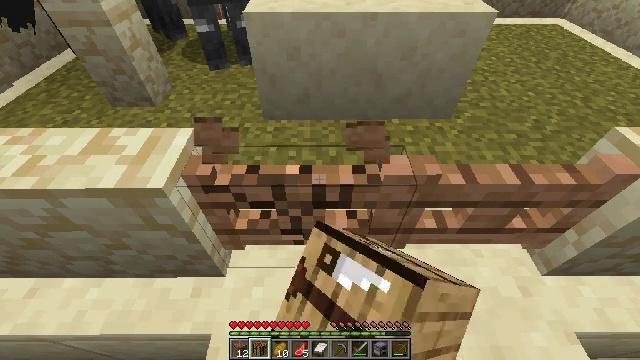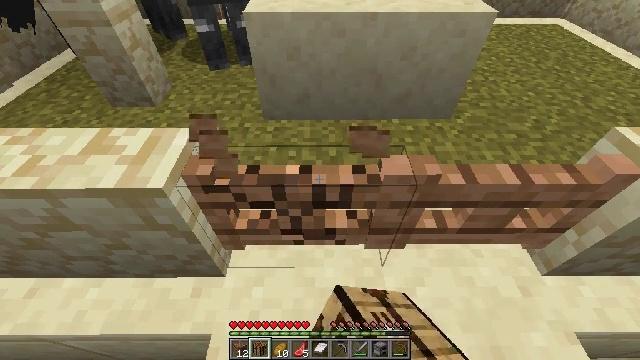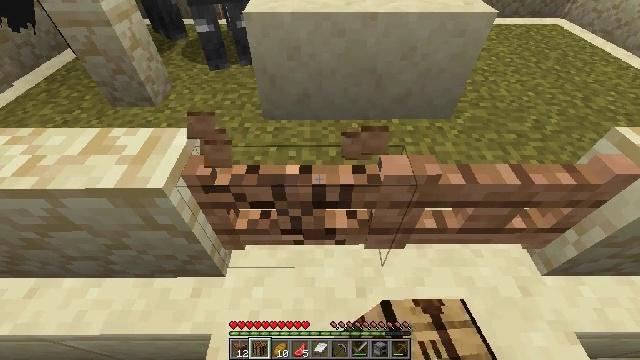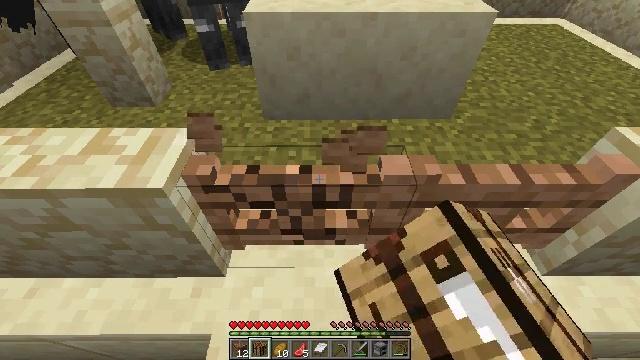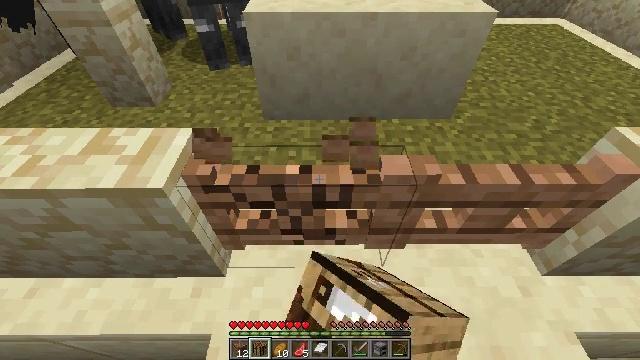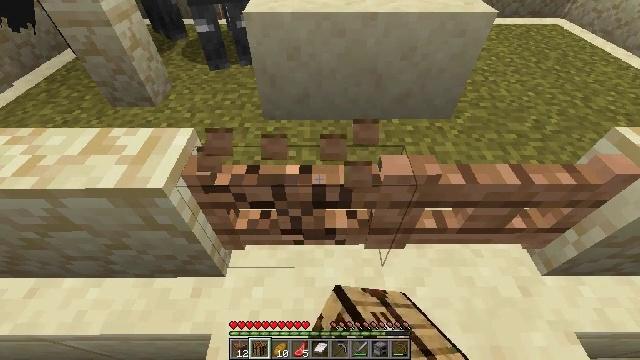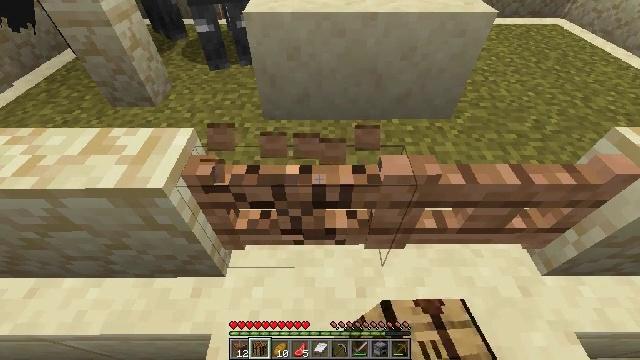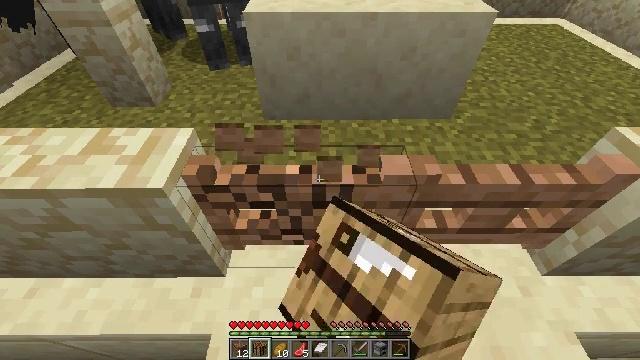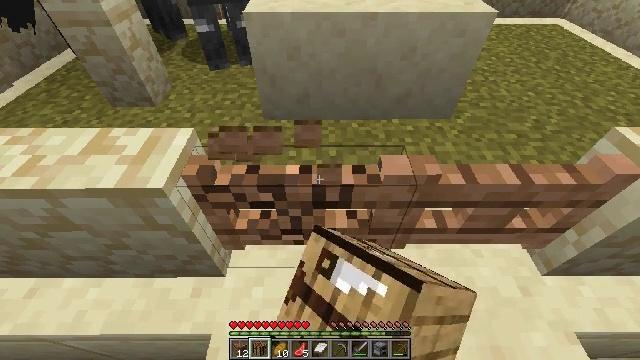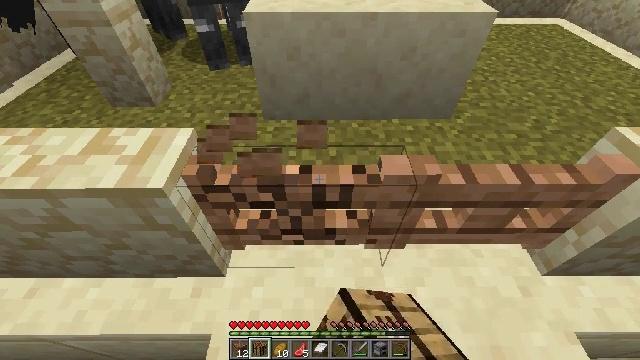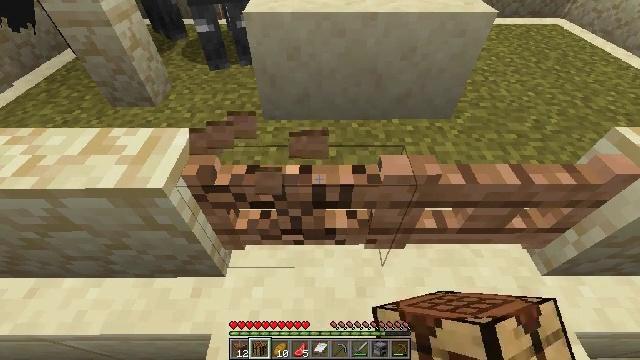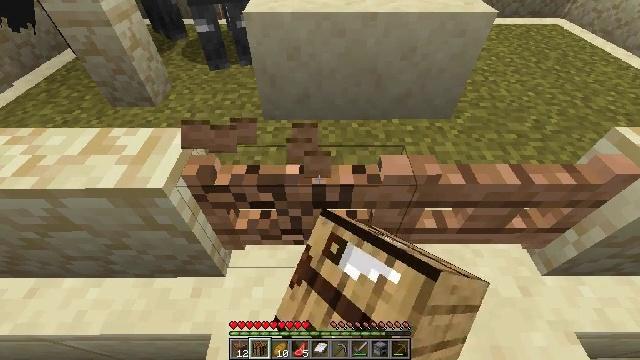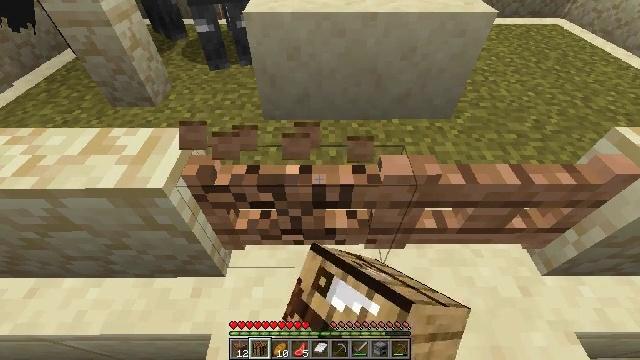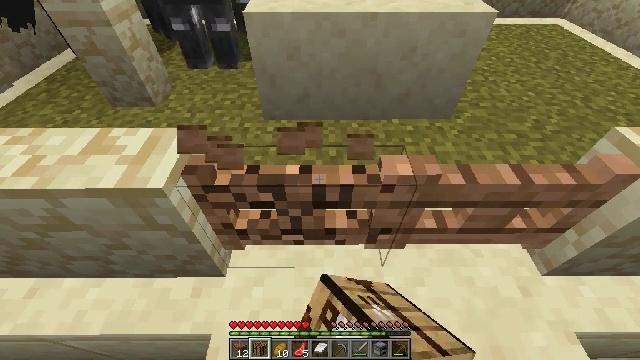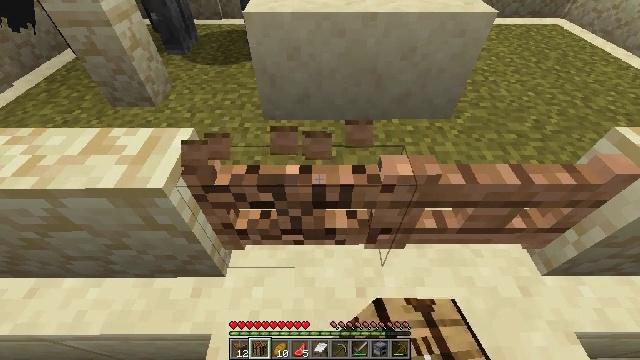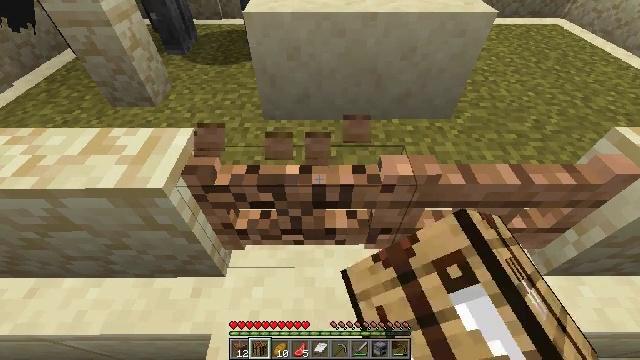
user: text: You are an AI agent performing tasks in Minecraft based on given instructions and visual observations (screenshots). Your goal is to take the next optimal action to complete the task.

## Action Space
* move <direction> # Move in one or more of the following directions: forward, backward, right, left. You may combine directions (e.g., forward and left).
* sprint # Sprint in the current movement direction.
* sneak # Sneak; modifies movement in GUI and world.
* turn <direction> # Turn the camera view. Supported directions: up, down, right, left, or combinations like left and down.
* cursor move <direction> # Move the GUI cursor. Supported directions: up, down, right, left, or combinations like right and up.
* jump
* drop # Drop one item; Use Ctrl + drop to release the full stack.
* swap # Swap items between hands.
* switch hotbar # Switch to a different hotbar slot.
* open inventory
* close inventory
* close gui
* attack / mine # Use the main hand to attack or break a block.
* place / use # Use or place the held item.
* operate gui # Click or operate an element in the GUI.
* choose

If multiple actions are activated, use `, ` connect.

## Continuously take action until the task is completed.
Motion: motion action
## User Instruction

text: Break the jungle fence gate.
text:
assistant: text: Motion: attack / mine
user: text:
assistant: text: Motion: attack / mine
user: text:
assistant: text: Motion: attack / mine
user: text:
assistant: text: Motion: attack / mine
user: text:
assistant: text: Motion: attack / mine
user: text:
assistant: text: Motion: attack / mine
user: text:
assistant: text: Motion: attack / mine
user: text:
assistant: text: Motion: attack / mine
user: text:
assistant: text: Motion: attack / mine
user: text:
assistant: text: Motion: attack / mine
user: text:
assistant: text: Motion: attack / mine
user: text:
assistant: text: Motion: attack / mine
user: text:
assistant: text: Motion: attack / mine
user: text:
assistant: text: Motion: attack / mine
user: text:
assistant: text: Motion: attack / mine
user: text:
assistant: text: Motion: attack / mine
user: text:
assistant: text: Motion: attack / mine
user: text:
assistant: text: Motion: attack / mine
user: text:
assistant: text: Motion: attack / mine
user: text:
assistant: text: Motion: attack / mine
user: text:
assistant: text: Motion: attack / mine
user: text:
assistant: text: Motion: attack / mine
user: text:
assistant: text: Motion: attack / mine
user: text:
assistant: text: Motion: attack / mine
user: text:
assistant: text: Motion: attack / mine
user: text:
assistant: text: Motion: move right, attack / mine
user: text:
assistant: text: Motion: move right, attack / mine
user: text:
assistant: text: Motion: move right, attack / mine
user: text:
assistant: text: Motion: attack / mine
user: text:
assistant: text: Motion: attack / mine